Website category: movie
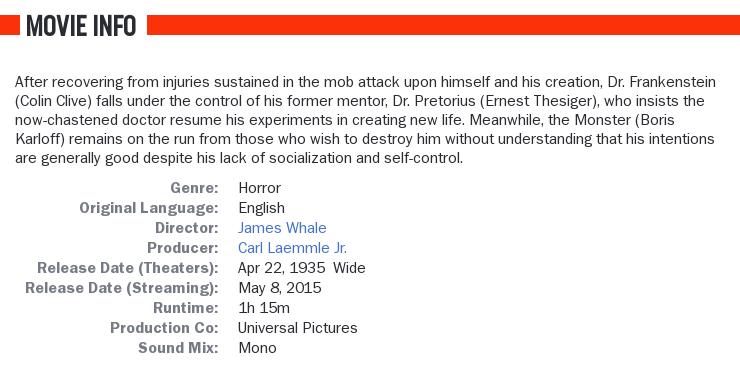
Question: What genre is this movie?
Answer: horror

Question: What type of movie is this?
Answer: horror

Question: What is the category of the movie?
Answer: horror

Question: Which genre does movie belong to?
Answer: horror

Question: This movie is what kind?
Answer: horror

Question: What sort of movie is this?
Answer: horror

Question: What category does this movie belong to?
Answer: horror

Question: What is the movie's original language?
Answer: English

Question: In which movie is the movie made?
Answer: English

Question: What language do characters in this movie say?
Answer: English

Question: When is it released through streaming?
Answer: May 8, 2015

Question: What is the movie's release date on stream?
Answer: May 8, 2015

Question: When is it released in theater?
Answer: Apr 22, 1935 wide

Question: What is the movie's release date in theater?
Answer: Apr 22, 1935 wide

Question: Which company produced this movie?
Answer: Universal Pictures

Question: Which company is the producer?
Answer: Universal Pictures

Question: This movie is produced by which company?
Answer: Universal Pictures

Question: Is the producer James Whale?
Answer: no

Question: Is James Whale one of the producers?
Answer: no

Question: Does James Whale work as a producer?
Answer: no

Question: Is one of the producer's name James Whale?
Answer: no

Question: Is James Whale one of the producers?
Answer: no

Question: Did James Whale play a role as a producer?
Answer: no

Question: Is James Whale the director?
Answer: yes

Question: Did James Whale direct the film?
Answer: yes

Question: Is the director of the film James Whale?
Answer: yes

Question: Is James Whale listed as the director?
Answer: yes

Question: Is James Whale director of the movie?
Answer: yes

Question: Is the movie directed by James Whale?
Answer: yes

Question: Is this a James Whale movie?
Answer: yes

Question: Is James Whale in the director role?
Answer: yes

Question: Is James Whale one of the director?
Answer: yes

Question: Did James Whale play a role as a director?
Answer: yes

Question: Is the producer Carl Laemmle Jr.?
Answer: yes

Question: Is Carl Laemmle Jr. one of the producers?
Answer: yes

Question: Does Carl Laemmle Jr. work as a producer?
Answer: yes

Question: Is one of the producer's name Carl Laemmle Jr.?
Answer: yes

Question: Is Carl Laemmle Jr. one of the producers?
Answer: yes

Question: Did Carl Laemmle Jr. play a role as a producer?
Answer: yes

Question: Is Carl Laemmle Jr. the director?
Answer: no

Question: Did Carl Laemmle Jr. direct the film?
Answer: no

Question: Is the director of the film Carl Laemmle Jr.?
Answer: no

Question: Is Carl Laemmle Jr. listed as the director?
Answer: no

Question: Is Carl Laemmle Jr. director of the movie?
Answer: no

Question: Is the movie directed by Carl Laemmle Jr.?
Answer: no

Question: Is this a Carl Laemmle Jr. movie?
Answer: no

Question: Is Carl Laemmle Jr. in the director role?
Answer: no

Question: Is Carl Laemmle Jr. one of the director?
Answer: no

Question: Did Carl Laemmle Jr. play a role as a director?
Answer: no